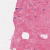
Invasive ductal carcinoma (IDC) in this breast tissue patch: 0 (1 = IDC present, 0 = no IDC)